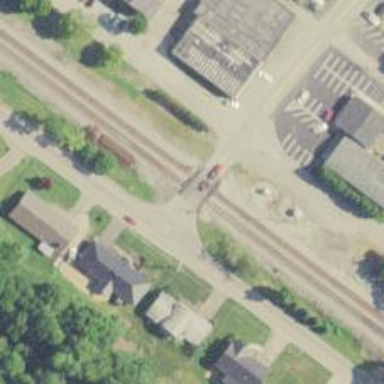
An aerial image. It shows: Level crossing along the railway.